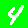
Digit: 4